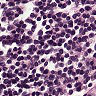
Metastatic tissue present: no